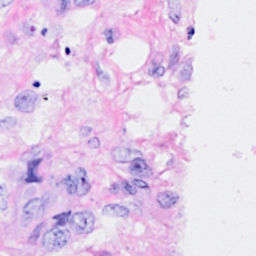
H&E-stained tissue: Breast